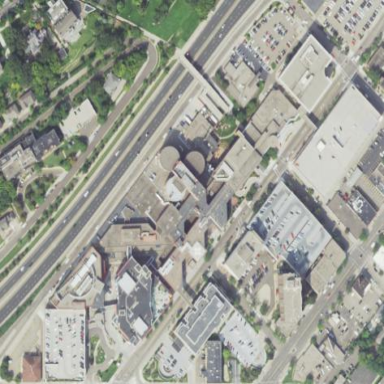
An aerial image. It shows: Healthcare facility identified as hospital.